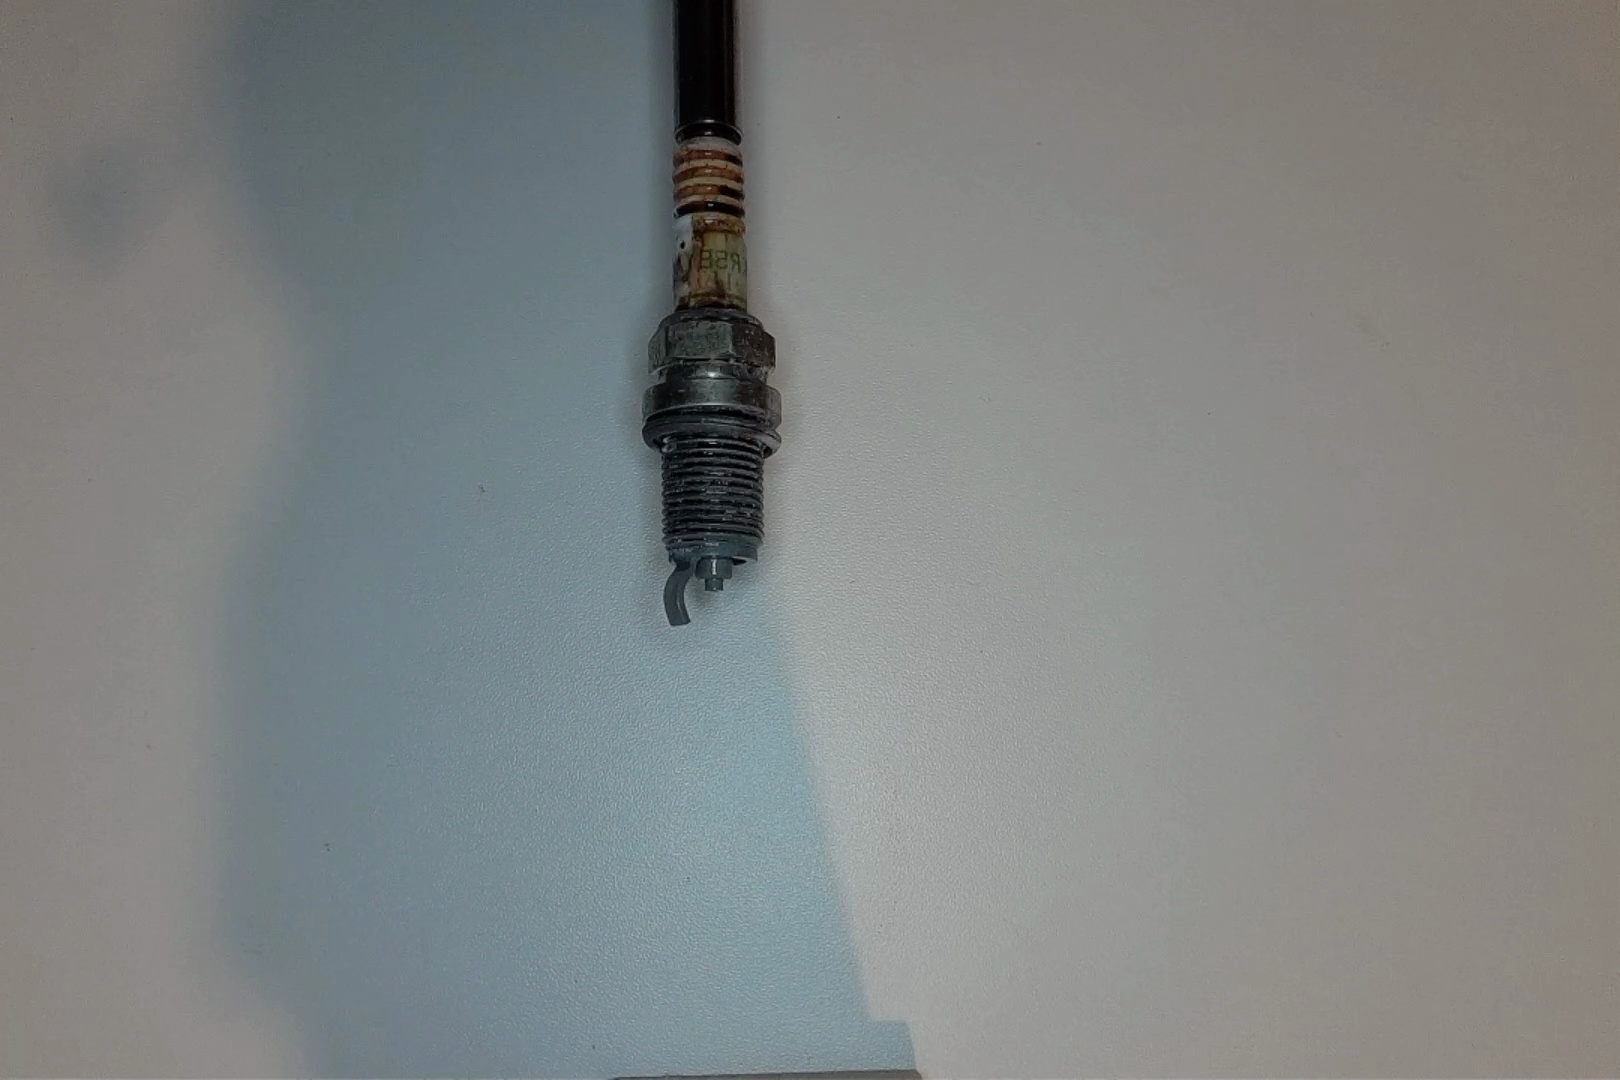
Label: anomaly